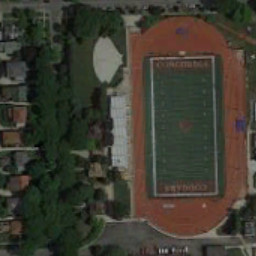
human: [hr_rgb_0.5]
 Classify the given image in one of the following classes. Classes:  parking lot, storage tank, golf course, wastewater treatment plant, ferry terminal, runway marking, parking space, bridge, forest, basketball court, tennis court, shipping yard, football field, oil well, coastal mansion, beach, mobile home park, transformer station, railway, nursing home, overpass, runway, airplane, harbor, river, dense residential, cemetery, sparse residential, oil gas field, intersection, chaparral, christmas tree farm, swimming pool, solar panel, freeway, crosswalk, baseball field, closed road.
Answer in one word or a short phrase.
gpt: football field